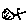
Label: smiley face